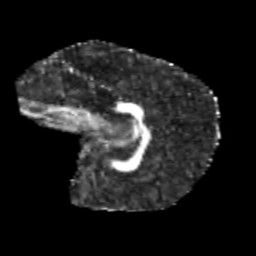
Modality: FA
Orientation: sagittal
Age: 11
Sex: male
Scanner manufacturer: siemens
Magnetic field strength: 3 T
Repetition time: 3.8 s
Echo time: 0.07 s